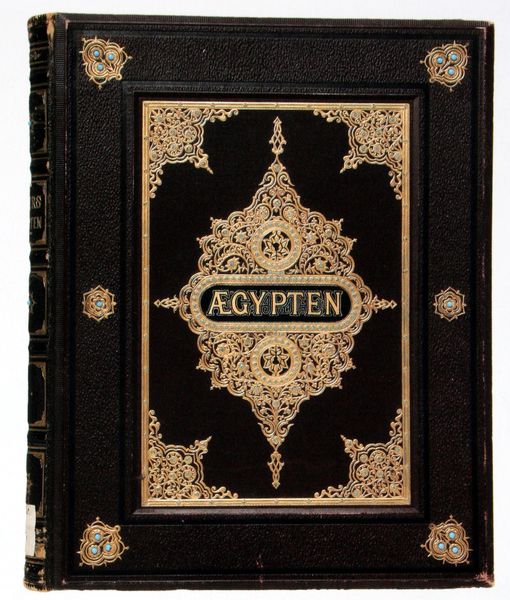
Titel: Ägypten in Bild und Wort. Dargestellt von unseren ersten Künstlern, Prunkeinband von Band 1
Künstler: Georg Ebers
Standort: Münster
Institution: LWL-Landesmuseum für Kunst und Kulturgeschichte
Schlagwörter: blau, grün, schmuck, schwarz, türkis, rot, muster, ornament, alt, band, rahmen, silber, stein, steine, sonne, gold, edelsteine, schrift, bücher, papier, symmetrie, dekor, verzierung, edel, deckel, buch, rechteck, titel, seite, text, buchdeckel, cover, deckblatt, einband, verziert, buchrücken, ledereinband, seiten, leder, edelstein, beschlag, pyramide, ornamentik, ägypten, erste, papyrus, halbedelsteine, inkunabel, releif, halbeelsteine, +verziert